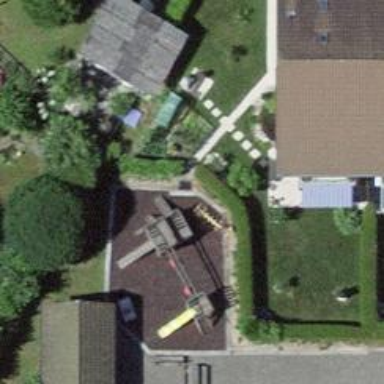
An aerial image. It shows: Playground area for leisure land.